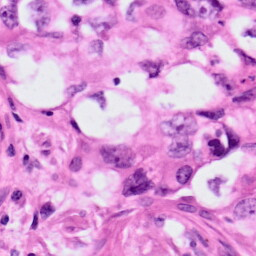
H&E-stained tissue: Lung